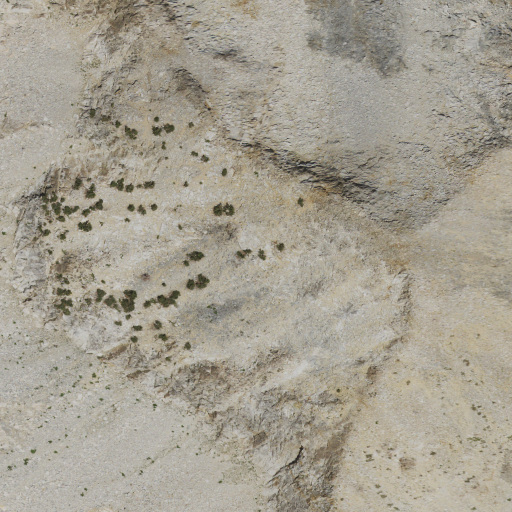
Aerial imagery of mountain in California named Gale Peak containing barren land, shrub, and grassland